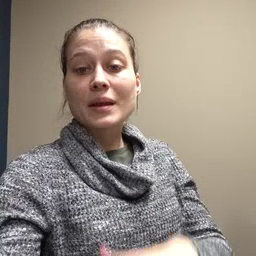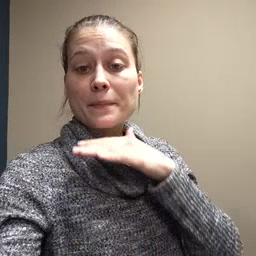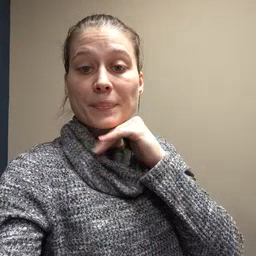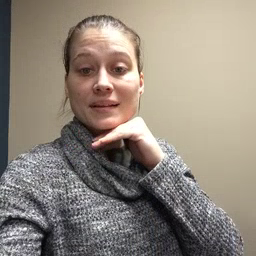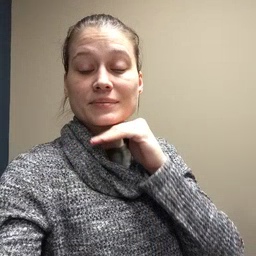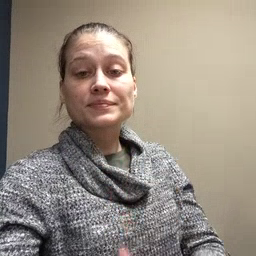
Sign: pig